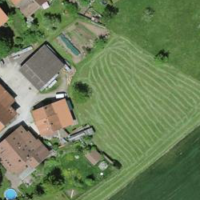
EUNIS habitat code: 52
Species observed at this site:
Allium ursinum
Cardamine pratensis
Stellaria graminea
Lapsana communis
Chelidonium majus